Field crop: tomato
Growth stage: 1
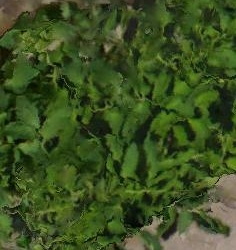
Species: tomato